Interaction volume radius: 5 \u00c5
Interaction volume height: 10 \u00c5
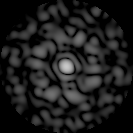
Disorder parameter: 0.8019